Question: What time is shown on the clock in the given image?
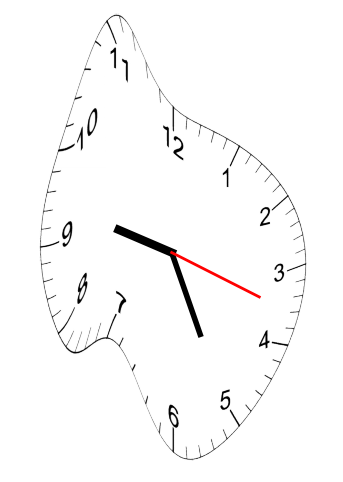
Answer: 09:25:18